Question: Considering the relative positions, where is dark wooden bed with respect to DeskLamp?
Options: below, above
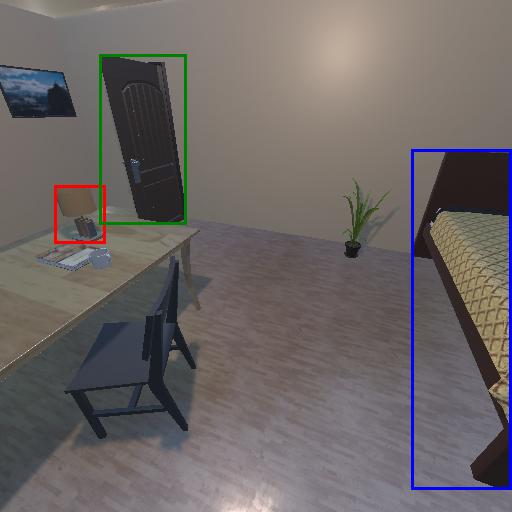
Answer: below